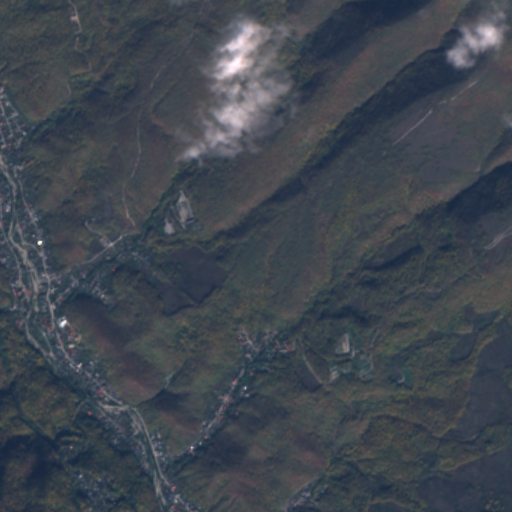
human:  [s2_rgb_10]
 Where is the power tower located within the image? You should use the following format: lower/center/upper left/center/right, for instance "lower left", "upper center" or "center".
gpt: The power tower is located in the left of the image.
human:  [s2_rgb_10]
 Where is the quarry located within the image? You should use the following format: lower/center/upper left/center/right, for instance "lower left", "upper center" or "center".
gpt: The quarry is located in the center left of the image.
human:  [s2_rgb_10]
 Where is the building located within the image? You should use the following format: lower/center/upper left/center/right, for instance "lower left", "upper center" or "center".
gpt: There is no building in the image.